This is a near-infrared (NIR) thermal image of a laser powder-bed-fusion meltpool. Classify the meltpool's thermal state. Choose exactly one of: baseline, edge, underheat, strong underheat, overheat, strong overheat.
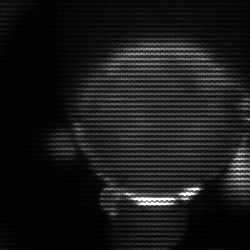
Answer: edge